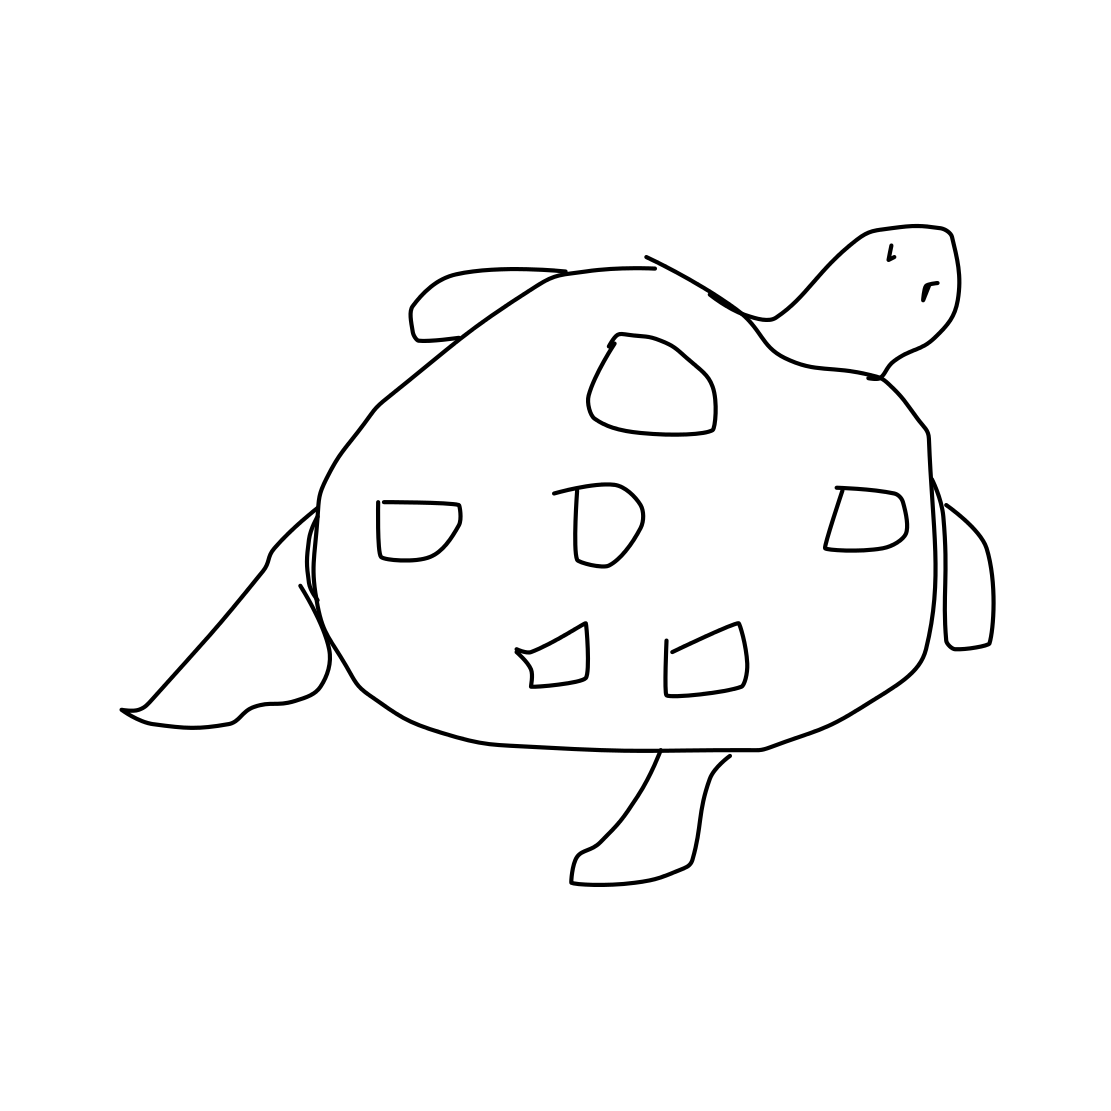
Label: sea turtle